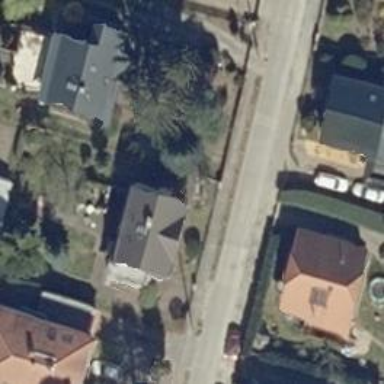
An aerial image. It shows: Residential road paved with concrete.